Question: Im making a custom dialog thats similar to UIAlertView, and was wondering if anyone had any ideas how I can emulate the dimming background as in the photo below.

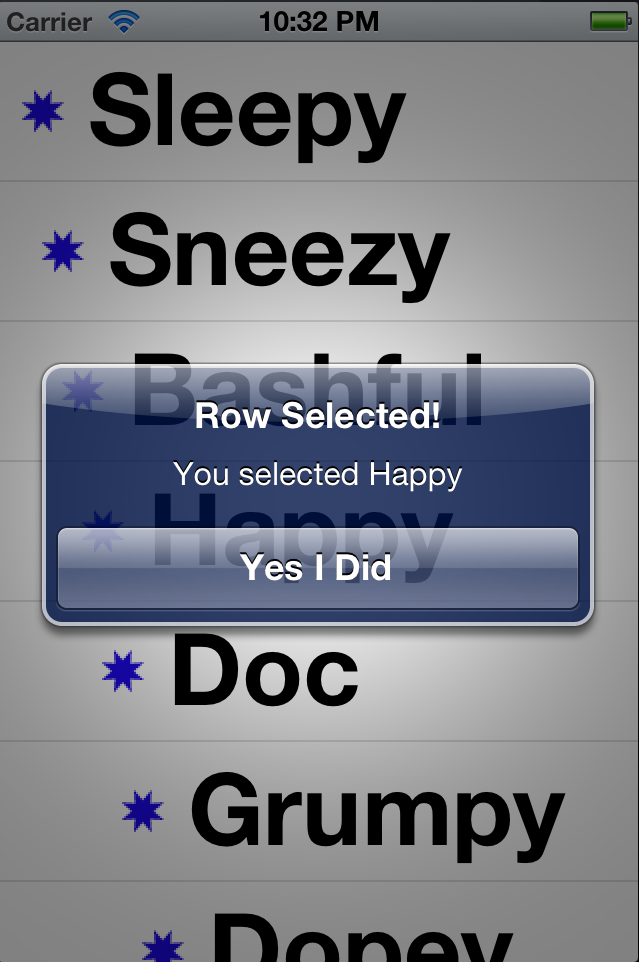
Answer: I agree that you should be very careful to have a real justification for <URL>, but if you really need it, it's easy:
Create a PNG image with the same size as the targeted device's screen, with alpha. TFill the image black, and add a radial opacity gradient, so that in the center, it is relatively transparent, while towards the screen edges it'll be more opqaue. This effect is called vignetting. Maybe there even is a vignetting filter on your preferred image editor, which you could use on a completely transparent image.
This image approach also has the benefit of allowing you to use completely different effects of fading away the background.
Create a 'UIImageView' with the vignette image, and transparent background. Add the view to your app's Window, on top of all other views, but below your alertView:
'''
UIImageView *vignetteView = [[UIImageView alloc] initWithImage: [UIImage imageNamed:@"vignette.png"]];
vignetteView.backgroundColor = [UIColor clearColor];
vignetteView.userInteractionEnabled = YES; //this means users won't be able to touch the UI elements below
[self.view.window insertSubview: vignetteView belowSubview: myAlertView];
'''